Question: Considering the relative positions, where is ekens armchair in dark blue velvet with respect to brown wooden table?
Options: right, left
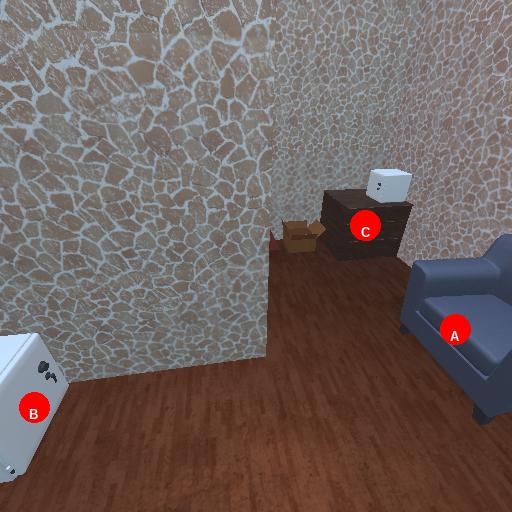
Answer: right